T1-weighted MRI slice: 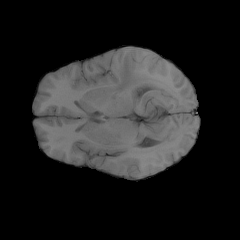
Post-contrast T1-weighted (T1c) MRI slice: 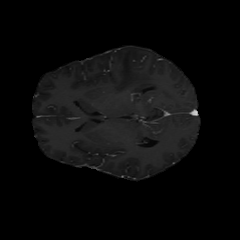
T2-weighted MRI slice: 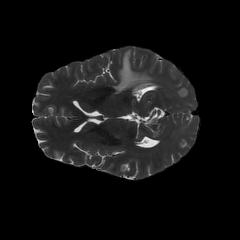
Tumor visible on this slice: yes